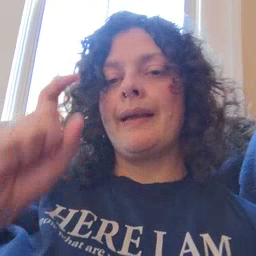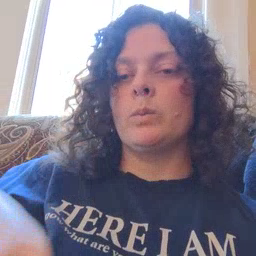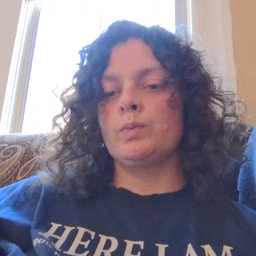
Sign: haveto